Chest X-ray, AP view. Patient: 46 years old, sex M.
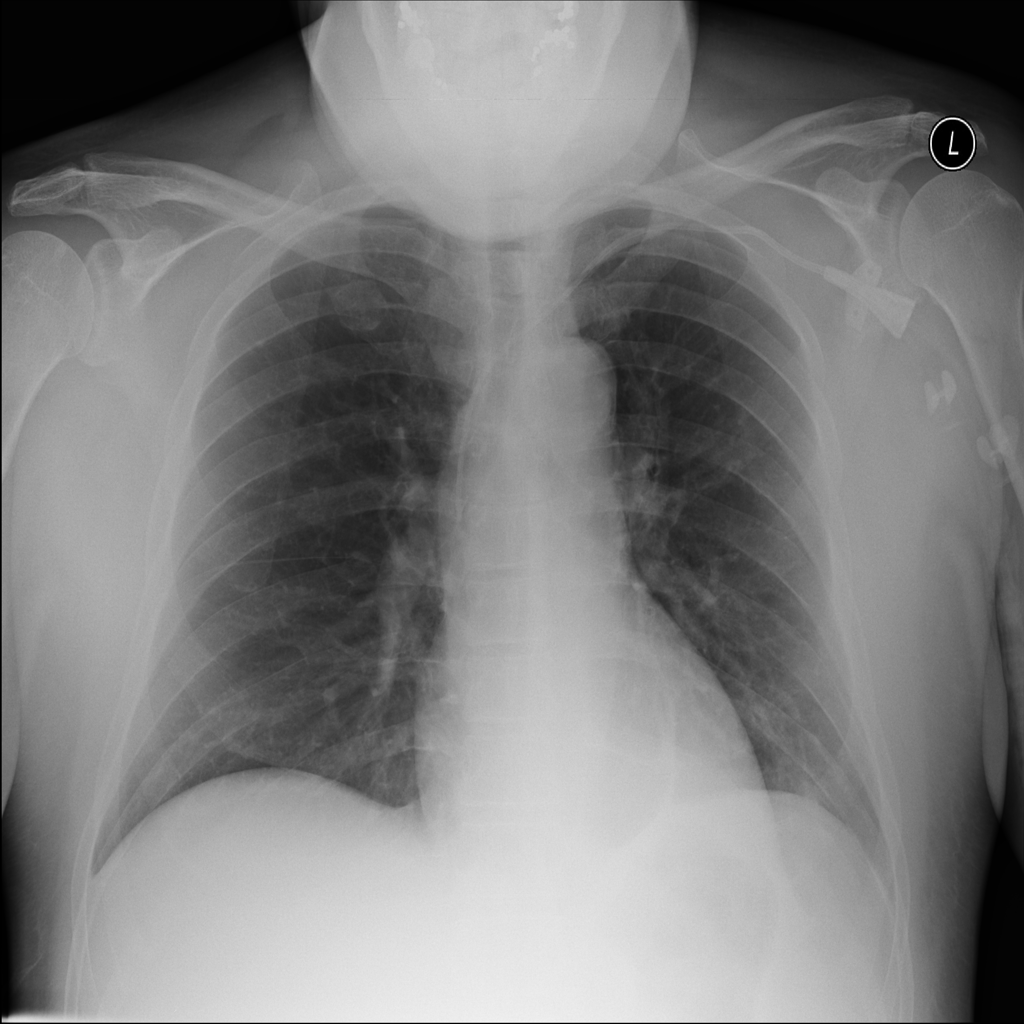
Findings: No Finding